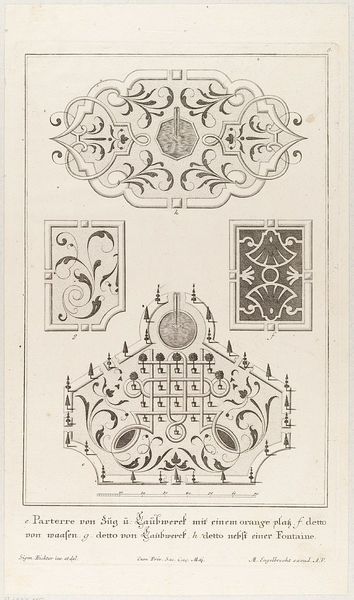
Titel: Blumenbeete
Künstler: Martin Engelbrecht
Standort: Hamburg
Institution: Museum für Kunst und Gewerbe Hamburg
Schlagwörter: baum, weiß, orange, schwarz, zeichnung, beige, muster, architektur, barock, wege, brunnen, garten, springbrunnen, grafik, graphik, floral, ornamente, verzierung, fotografie, photographie, druckgraphik, druckgrafik, radierung, stich, entwurf, ranke, geometrisch, laubwerk, blattwerk, blumenbeet, parterre, plan, fontaine, fontäne, kupferstich, einfassung, skizz, ornamen, parks, bandelwerk, schnörksel, reproduktionen, barockzeit, barockzeitalter, druckerzeugnisse, gärten, ornamentstich, vorlageblätter, gartenlabyrinth, tornament